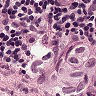
Metastatic tissue present: yes